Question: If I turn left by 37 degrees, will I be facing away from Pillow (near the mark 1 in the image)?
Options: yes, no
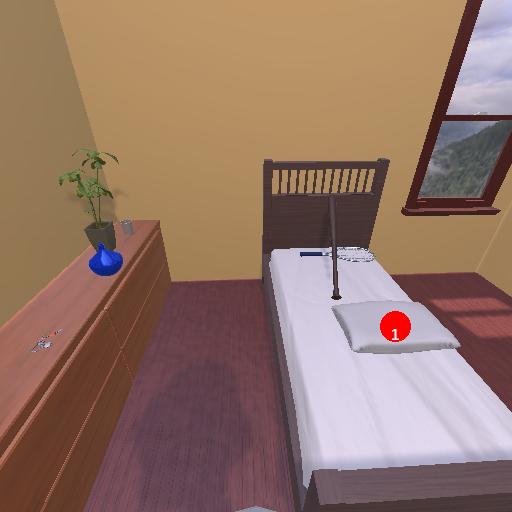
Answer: yes